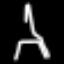
Label: The Eiffel Tower